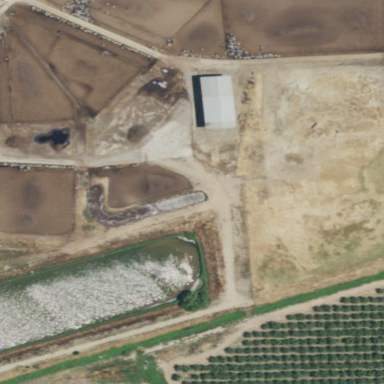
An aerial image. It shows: Farmyard area.